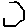
Label: hexagon